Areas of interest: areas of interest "Commercial service"
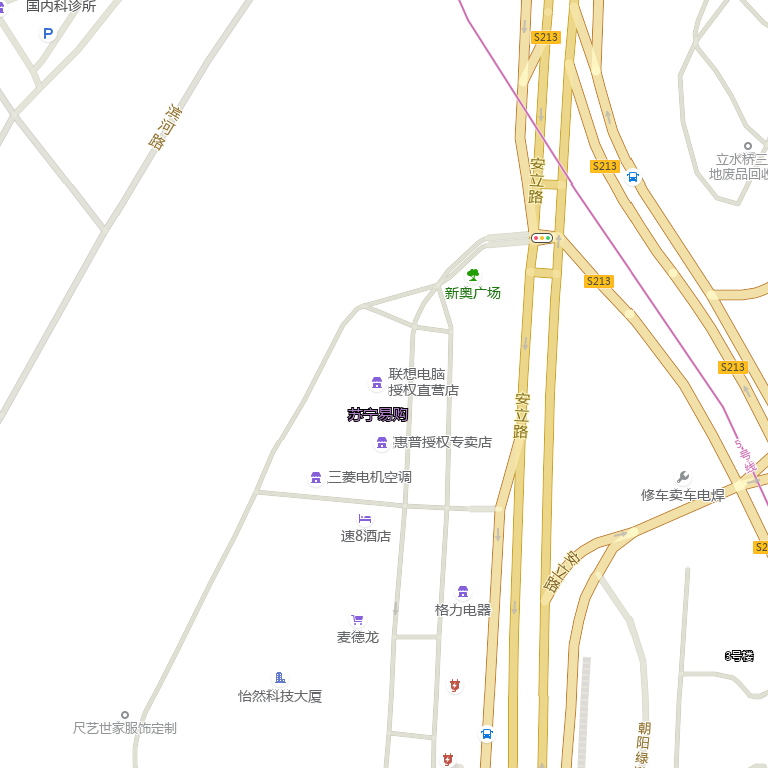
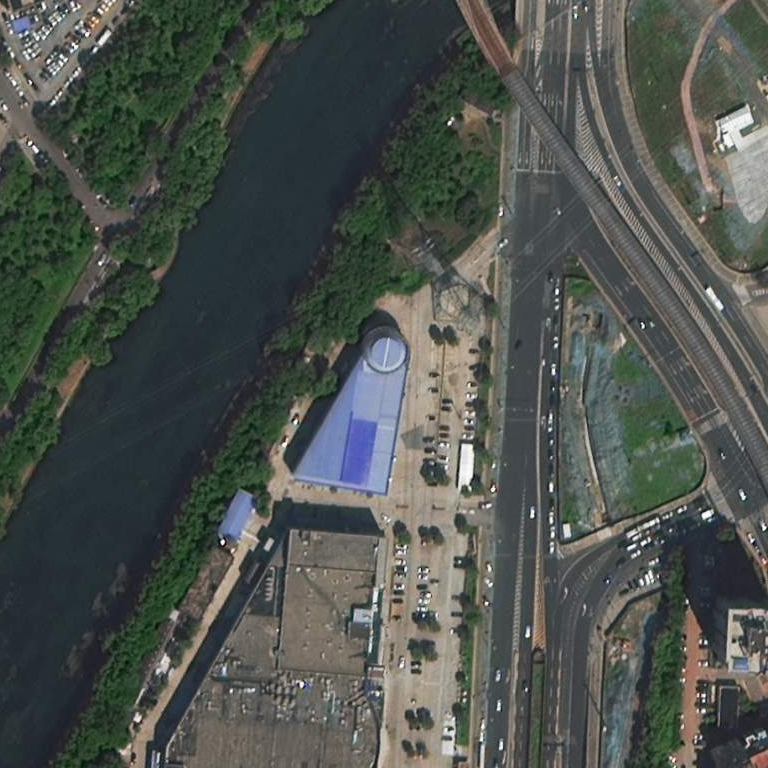